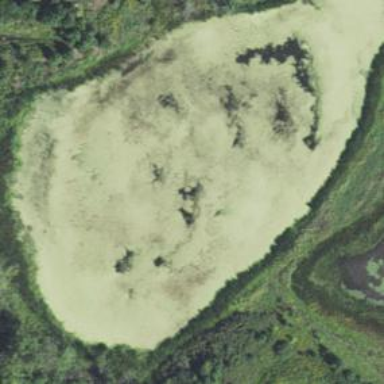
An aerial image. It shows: Marshy wetland area.